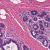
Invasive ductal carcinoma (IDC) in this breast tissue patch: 0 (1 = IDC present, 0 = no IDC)